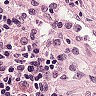
Metastatic tissue present: no